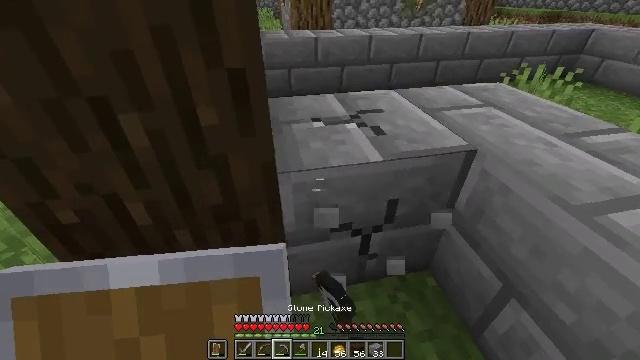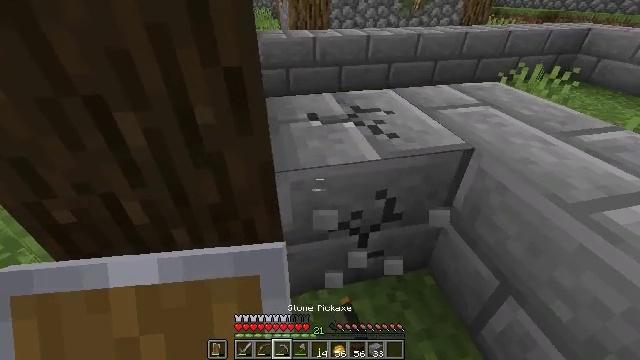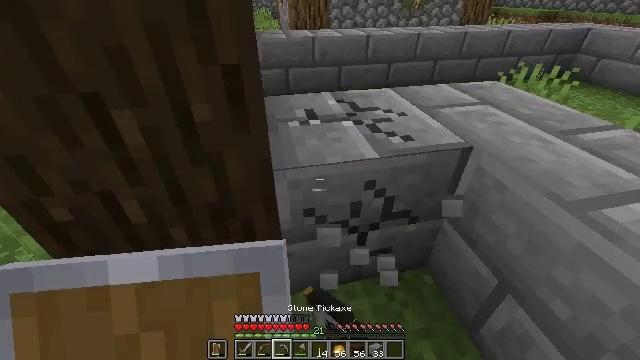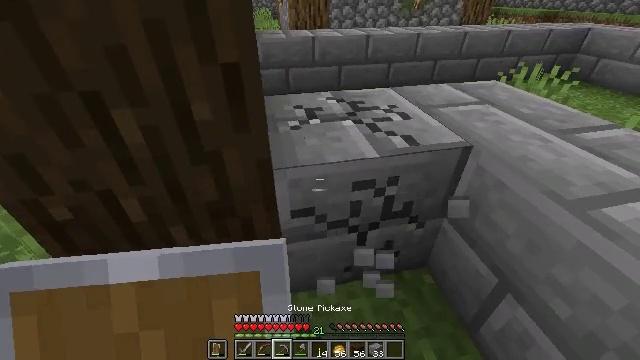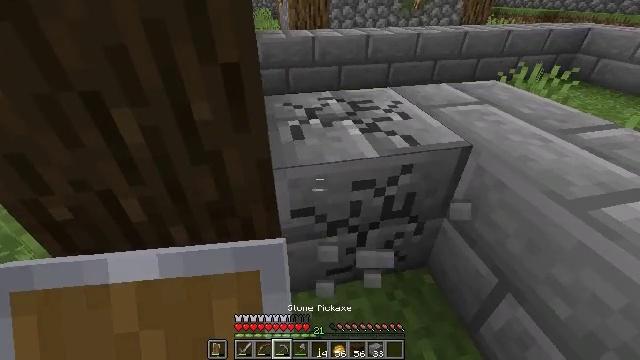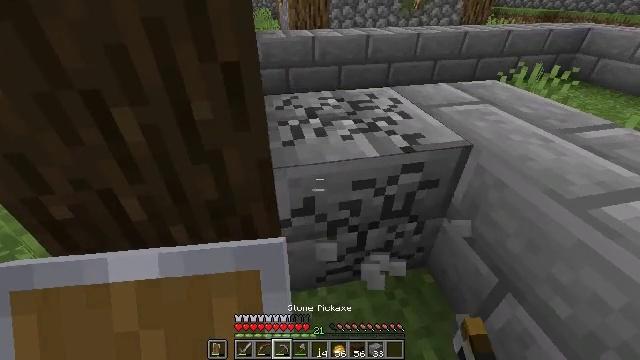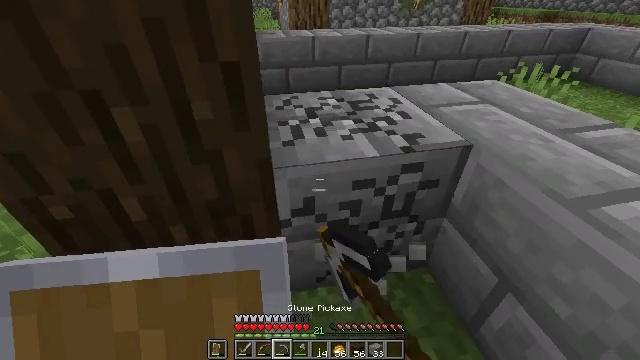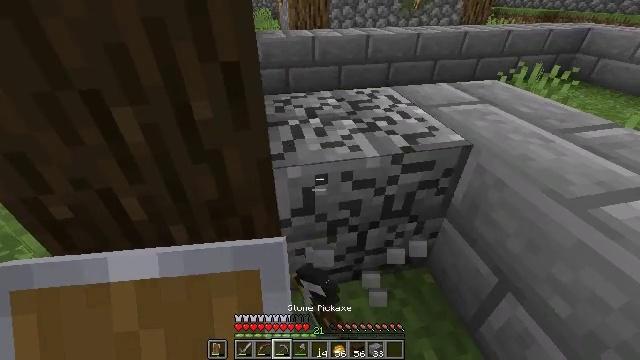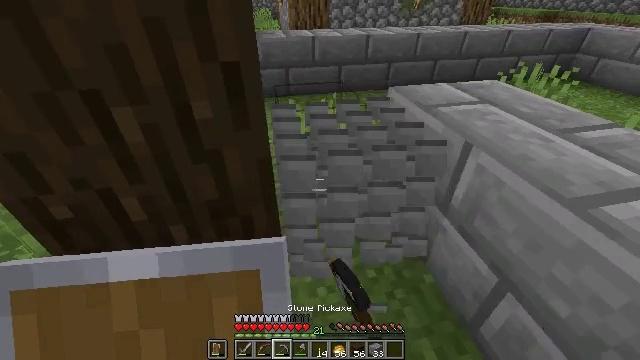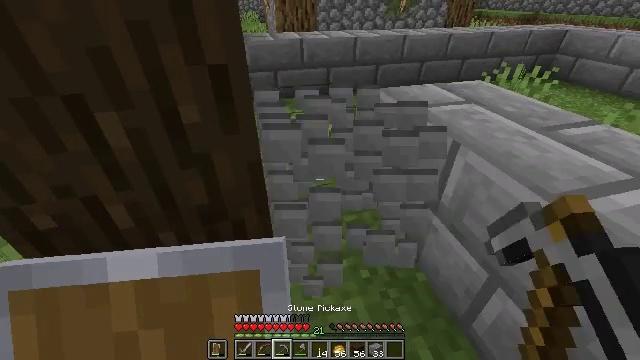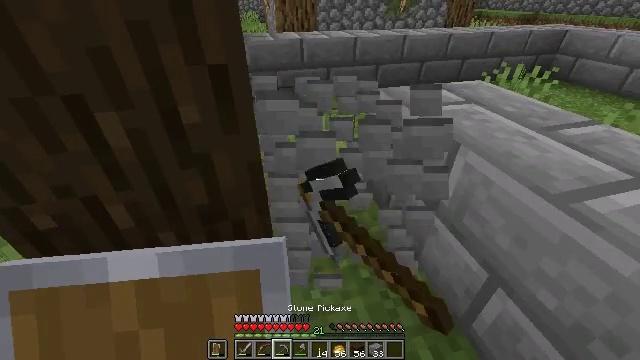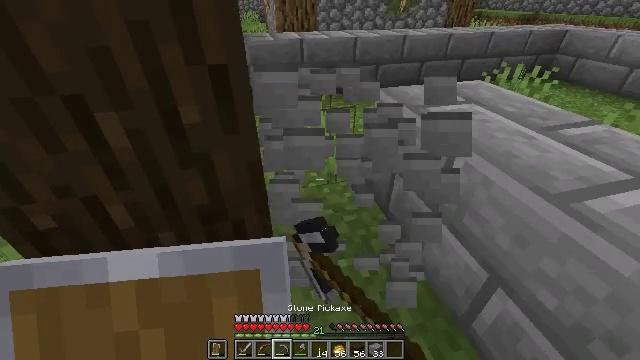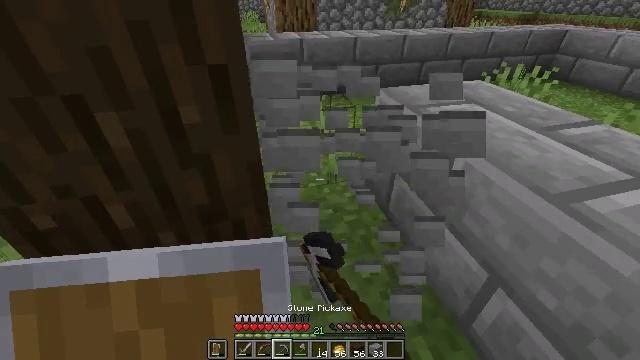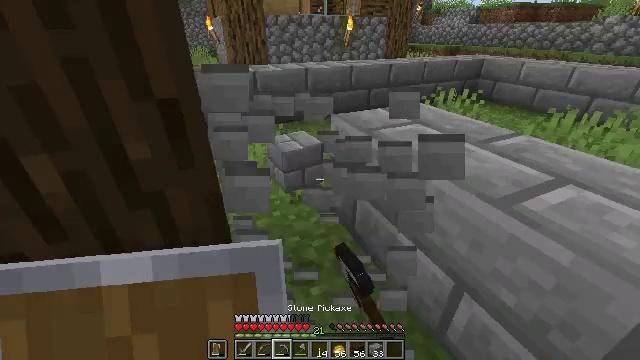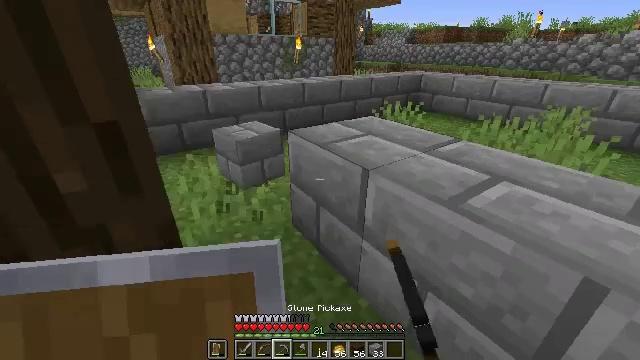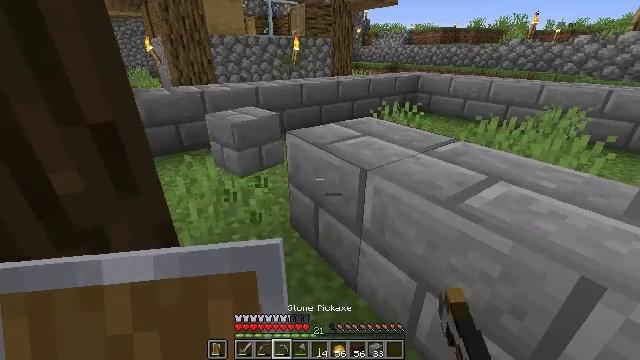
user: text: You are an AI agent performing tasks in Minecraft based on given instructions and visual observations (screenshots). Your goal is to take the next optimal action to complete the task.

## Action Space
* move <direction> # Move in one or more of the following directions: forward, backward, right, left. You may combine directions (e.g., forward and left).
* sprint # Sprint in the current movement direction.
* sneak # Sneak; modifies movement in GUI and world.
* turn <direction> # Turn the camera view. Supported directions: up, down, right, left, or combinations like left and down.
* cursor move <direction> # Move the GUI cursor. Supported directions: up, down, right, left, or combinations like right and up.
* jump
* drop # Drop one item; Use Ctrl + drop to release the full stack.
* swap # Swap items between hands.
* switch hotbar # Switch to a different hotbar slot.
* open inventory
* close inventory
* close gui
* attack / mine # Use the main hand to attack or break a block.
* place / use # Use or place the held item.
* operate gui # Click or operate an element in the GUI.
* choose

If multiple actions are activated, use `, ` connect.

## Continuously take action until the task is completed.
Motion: motion action
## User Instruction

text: Mine stone bricks from a structure.
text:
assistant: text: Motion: attack / mine
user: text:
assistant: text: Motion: attack / mine
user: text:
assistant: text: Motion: attack / mine
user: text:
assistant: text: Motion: attack / mine
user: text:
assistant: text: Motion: attack / mine
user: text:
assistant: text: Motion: attack / mine
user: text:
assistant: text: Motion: attack / mine
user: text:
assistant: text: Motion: attack / mine
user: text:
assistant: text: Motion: turn right, attack / mine
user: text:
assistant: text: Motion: attack / mine
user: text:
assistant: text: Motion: attack / mine
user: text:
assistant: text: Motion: attack / mine
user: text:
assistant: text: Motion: turn right and up
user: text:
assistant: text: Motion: turn right and up
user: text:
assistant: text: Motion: attack / mine
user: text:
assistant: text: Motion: attack / mine
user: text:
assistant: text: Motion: attack / mine
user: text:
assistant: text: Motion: attack / mine
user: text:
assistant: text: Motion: attack / mine
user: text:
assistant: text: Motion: attack / mine
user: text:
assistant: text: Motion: attack / mine
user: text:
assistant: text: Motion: attack / mine
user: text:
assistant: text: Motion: attack / mine
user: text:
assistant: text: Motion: attack / mine
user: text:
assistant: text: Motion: attack / mine
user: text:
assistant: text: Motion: attack / mine
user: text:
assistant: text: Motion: attack / mine
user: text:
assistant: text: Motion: attack / mine
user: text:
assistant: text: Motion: attack / mine
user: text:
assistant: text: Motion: attack / mine